Interaction volume radius: 5 \u00c5
Interaction volume height: 40 \u00c5
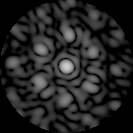
Disorder parameter: 0.561